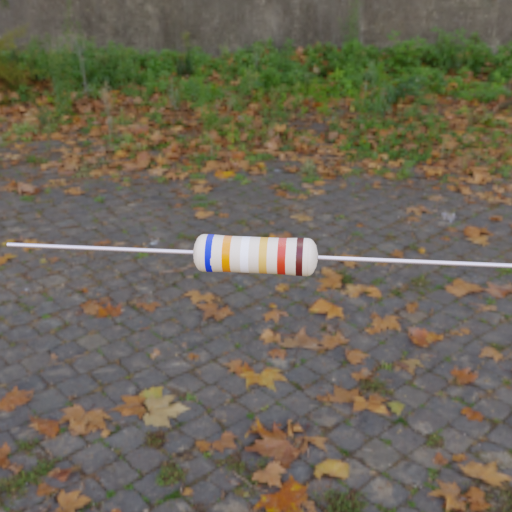
Resistor colour bands (in order): blue, orange, white, gold, red, brown